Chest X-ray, PA view. Patient: 45 years old, sex F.
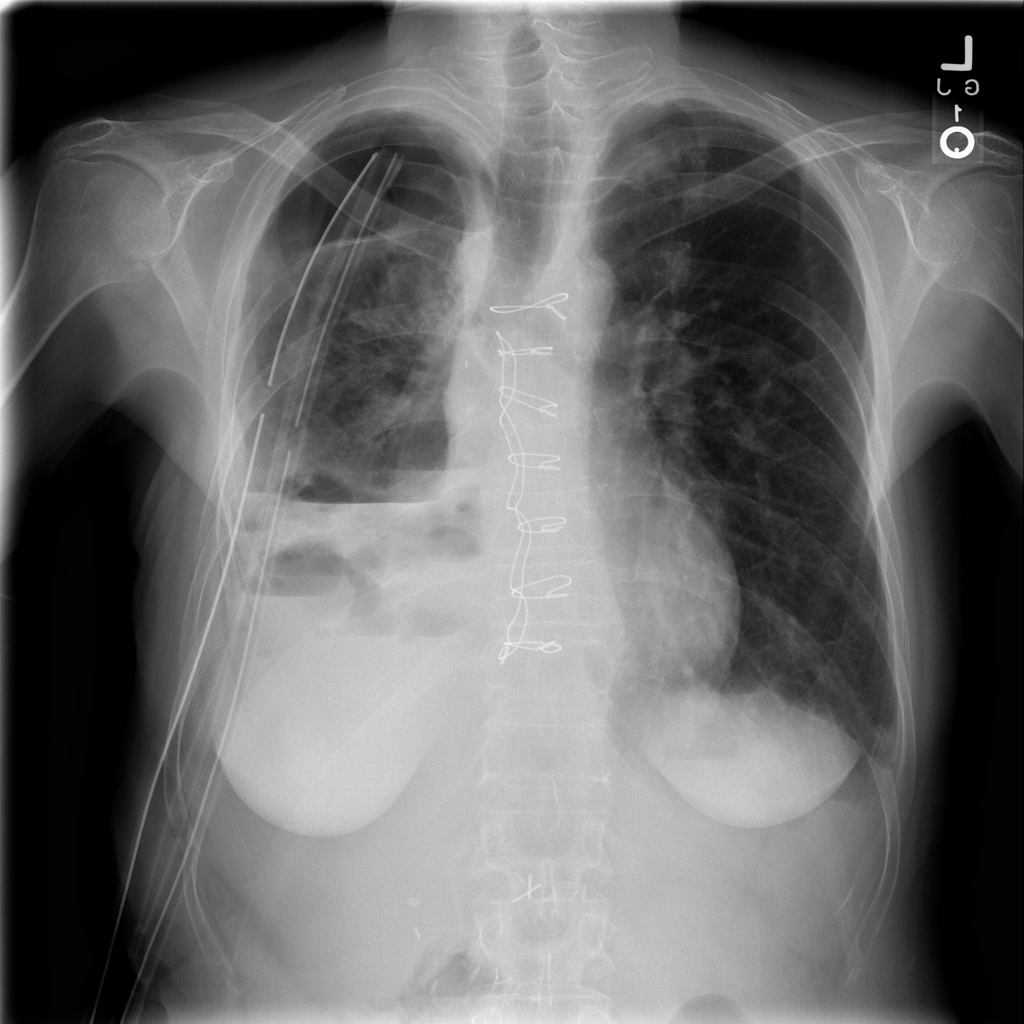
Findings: Pneumothorax